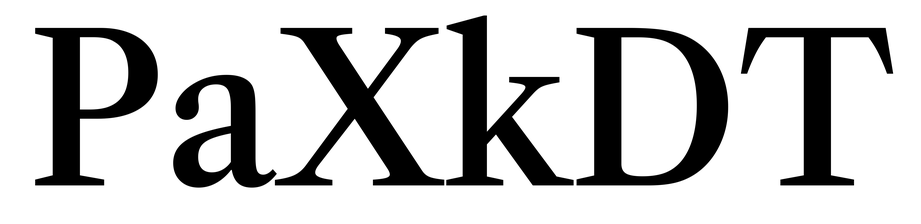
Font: LibreCaslonText_Medium